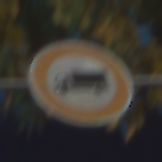
Verkehrszeichen: VerbotFuerKraftfahrzeugeUeberDreiKommaFuenfTonnen
Umgebung: Outdoor, Urban
Tageszeit: Night
Wetter: PartlyCloudy
Licht: Artificial
Jahreszeit: NotSpecified
Kontrast: HighContrast